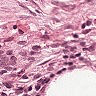
Metastatic tissue present: no